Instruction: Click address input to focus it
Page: traveler
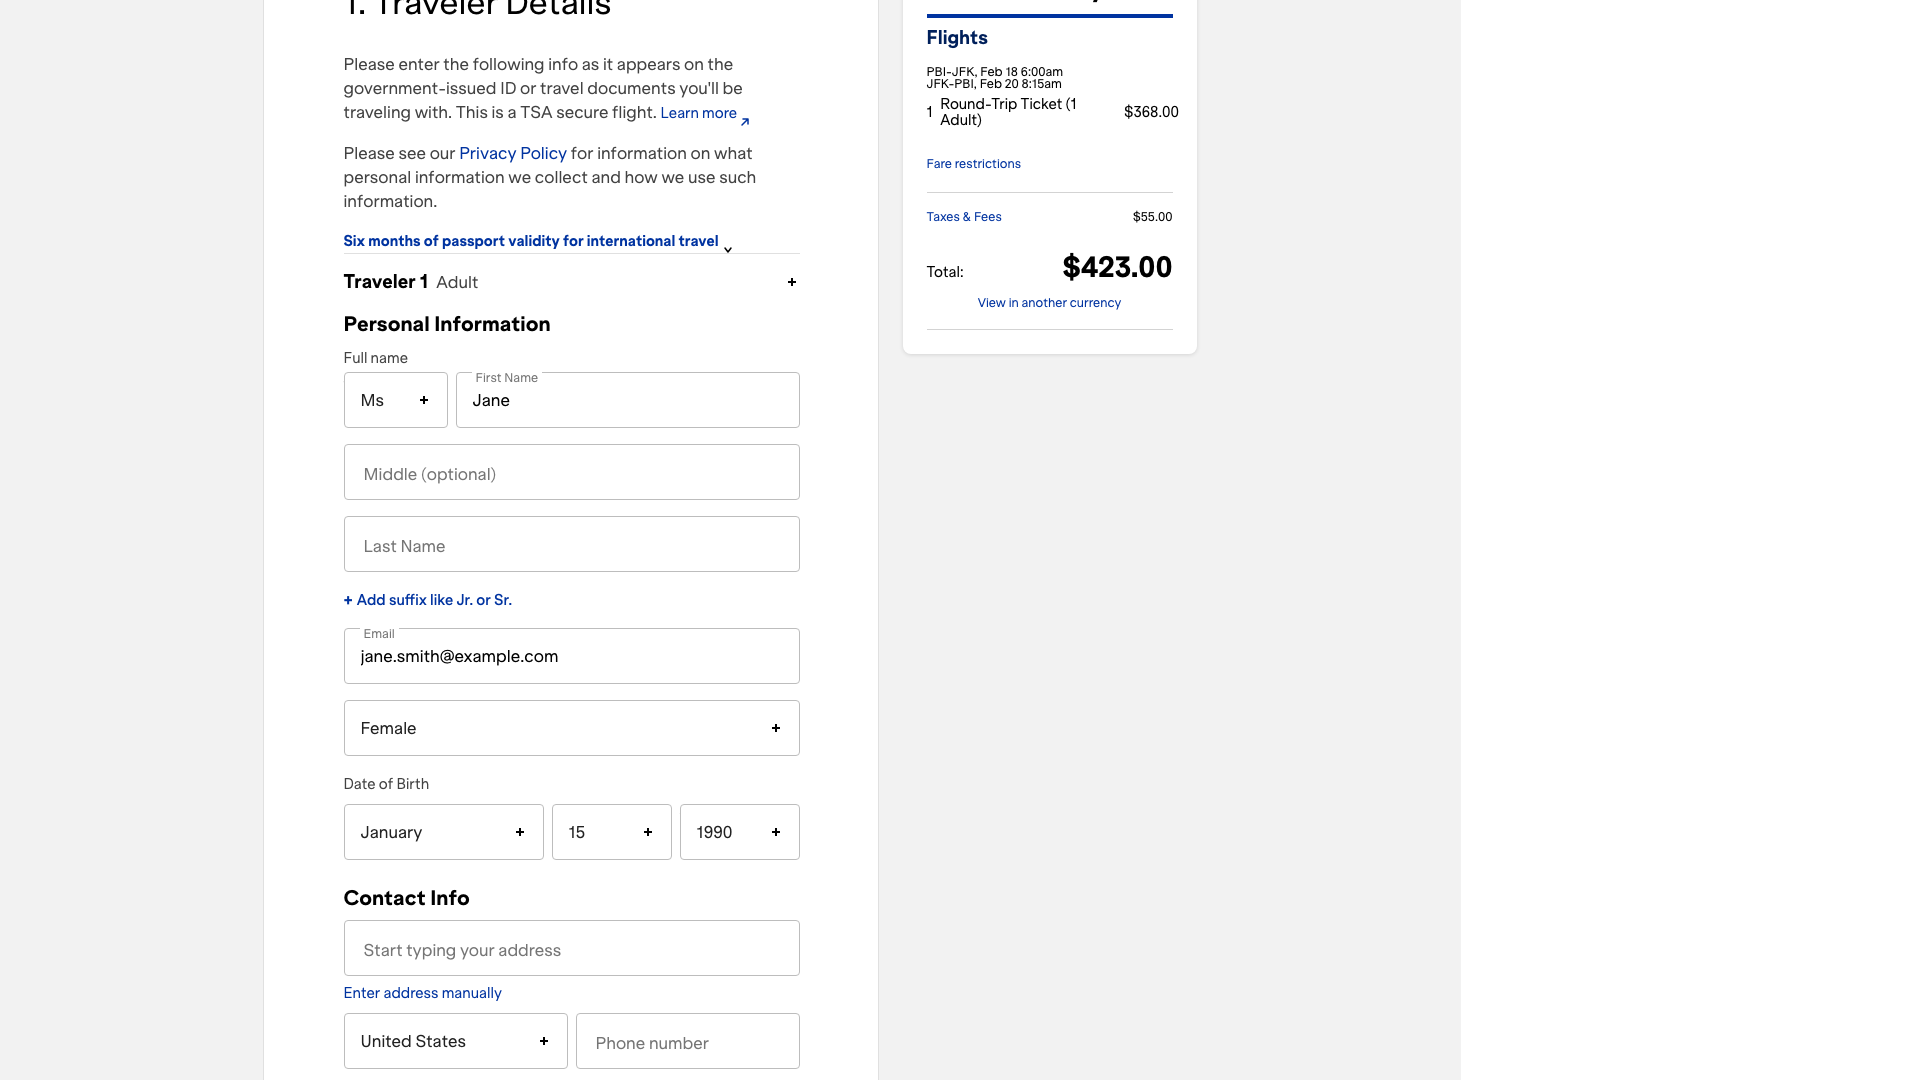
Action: click